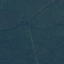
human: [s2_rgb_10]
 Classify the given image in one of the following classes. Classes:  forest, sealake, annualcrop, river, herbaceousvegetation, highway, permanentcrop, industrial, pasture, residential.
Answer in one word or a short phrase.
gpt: Forest